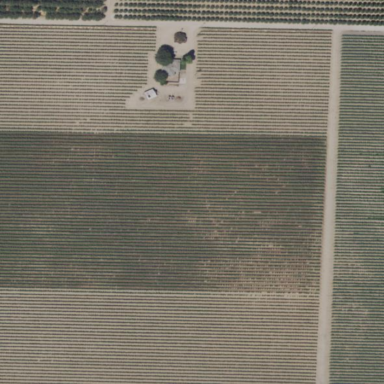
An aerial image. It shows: Beautiful vineyard in the countryside.